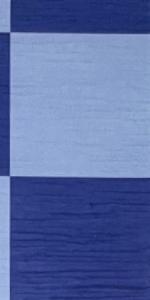
Label: Empty